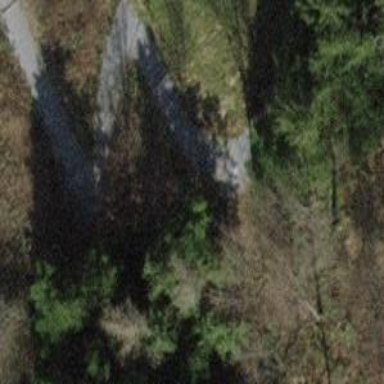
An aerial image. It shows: Road with steps.